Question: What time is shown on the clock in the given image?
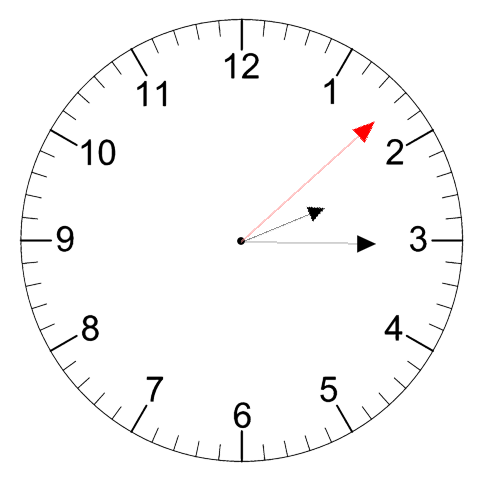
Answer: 02:15:08